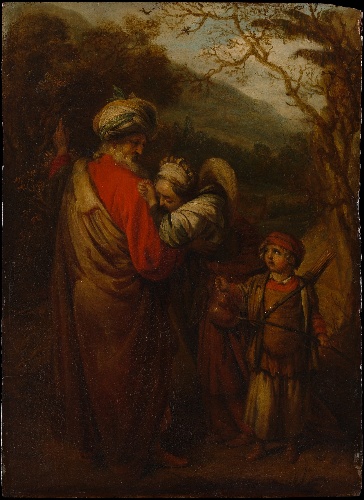
Title: Abraham Dismissing Hagar and Ishmael
Artist: Barent Fabritius
Artist bio: Dutch, Middenbeemster 1624–1673 Amsterdam
Date: 1658
Object type: Painting
Classification: Paintings
Medium: Oil on wood
Dimensions: 19 1/2 x 14 in. (49.5 x 35.6 cm)
Department: European Paintings
Credit line: Bequest of Harry G. Sperling, 1971
Accession year: 1976
Repository: Metropolitan Museum of Art, New York, NY
Tags: Boys|Women|Abraham|Men